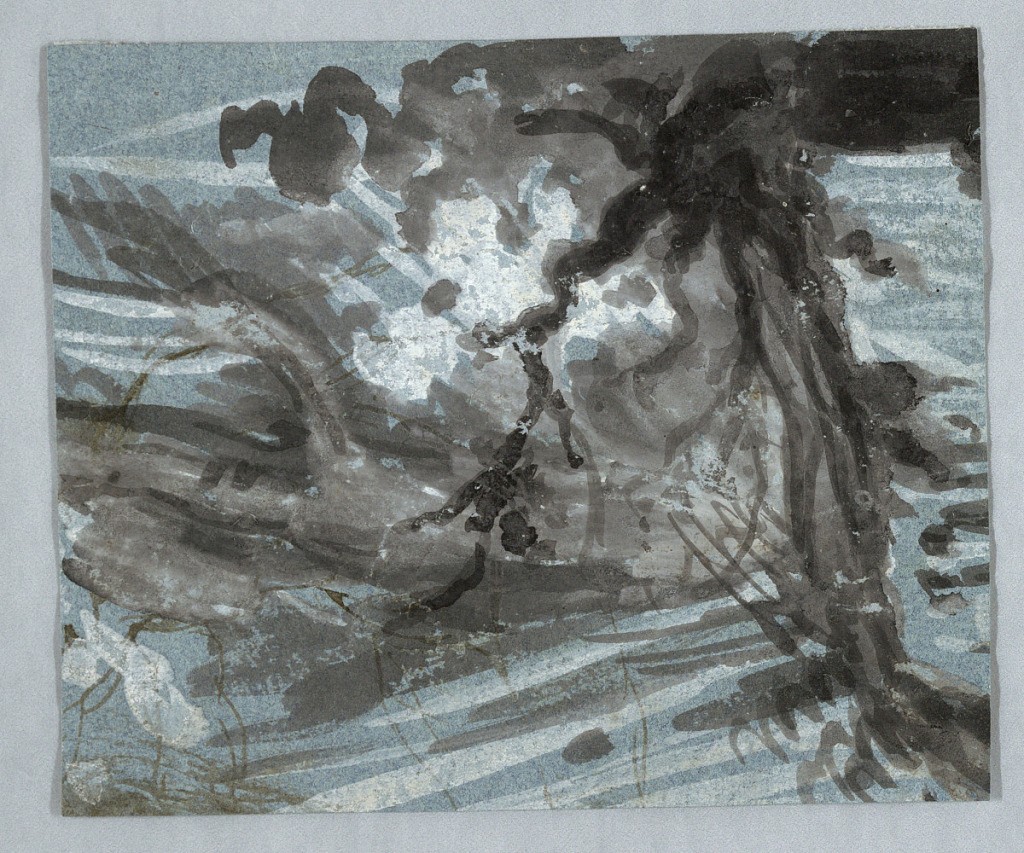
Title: Sketch of a Tree
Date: ca. 1780
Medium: Pen and brown ink, brush and gray watercolor, white heightening on blue paper
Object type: Drawing
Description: Loose sketch of a tree on blue paper.